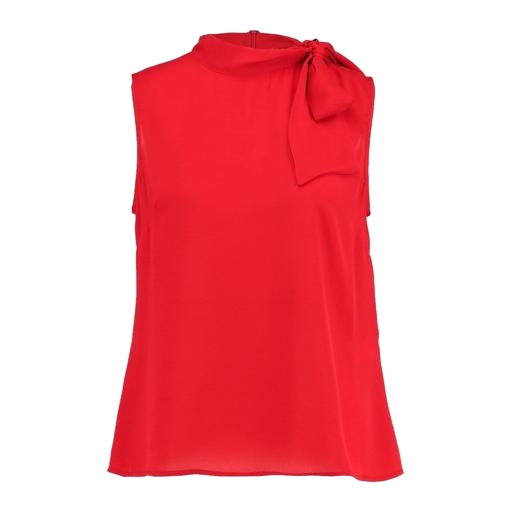
red sleeveless tie neck blouse, red petite high-low mock-neck top only macy, red tie-neck high-low blouse, white background